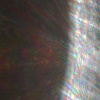
Label: sunburn